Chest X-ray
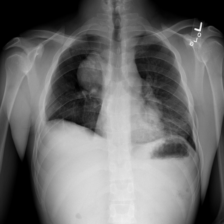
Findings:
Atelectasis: negative
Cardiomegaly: negative
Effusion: negative
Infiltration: negative
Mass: negative
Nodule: negative
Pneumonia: negative
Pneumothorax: negative
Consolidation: negative
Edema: negative
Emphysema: negative
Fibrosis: negative
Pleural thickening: negative
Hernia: negative